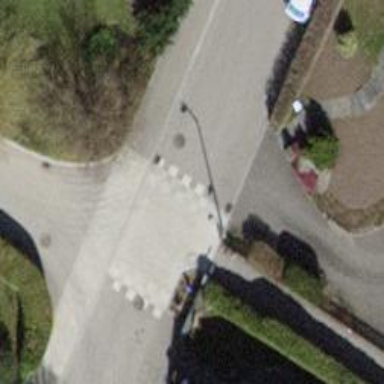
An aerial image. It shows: Double cycle barrier.